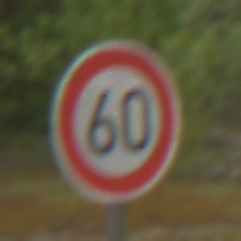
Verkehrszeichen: Geschwindigkeit60
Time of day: MorningAfternoon
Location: Outdoor (Nature)
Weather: Overcast
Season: NotSpecified
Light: Natural